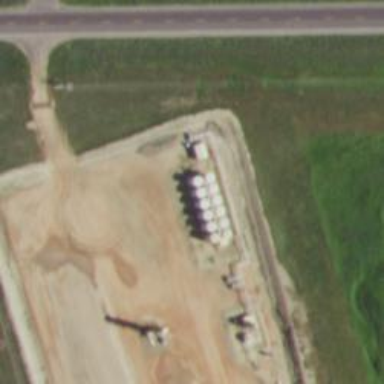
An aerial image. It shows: Storage tank with man-made structure.